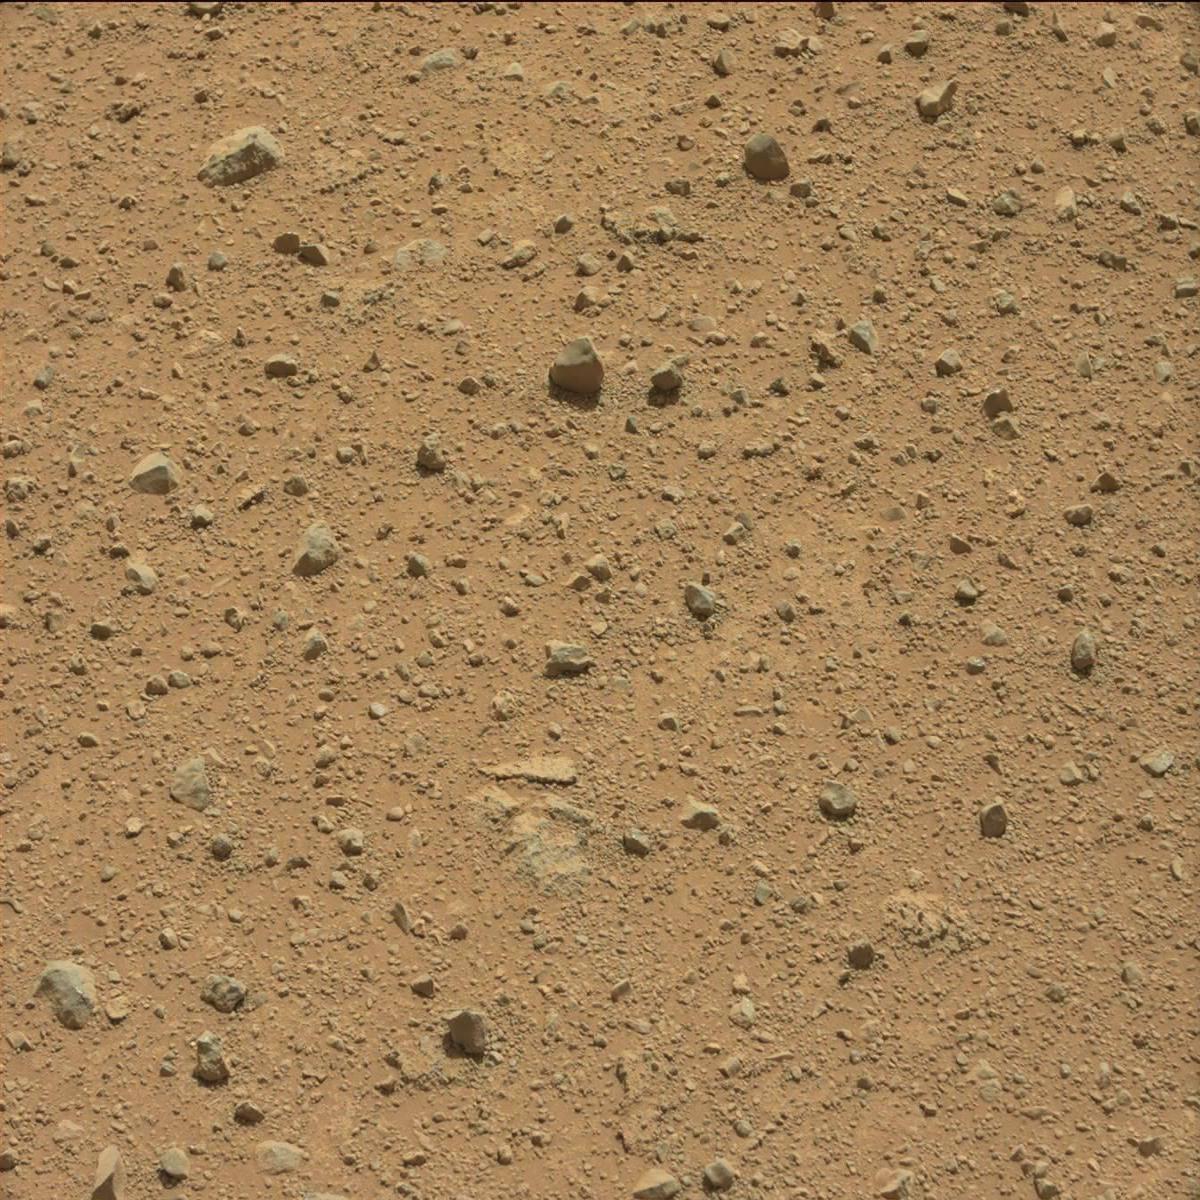
Terrain classes present: Bedrock, Rock, Sand / Soil